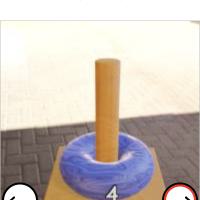
Task: sum
Answer: 4